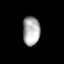
Tissue: lung
Cell type: Endothelial cells
Senescence score: 0.5892
Nuclear area (px): 492
Mean DAPI intensity: 172.152